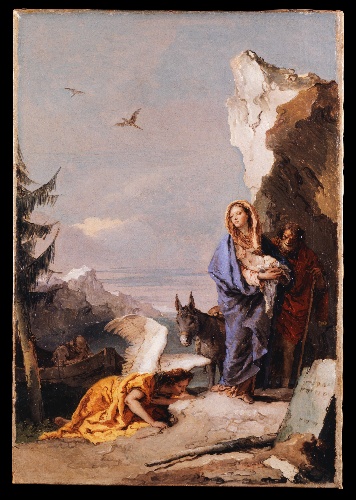
Title: The Flight into Egypt
Artist: Giovanni Battista Tiepolo
Artist bio: Italian, Venice 1696–1770 Madrid
Date: ca. 1767–70
Object type: Painting
Classification: Paintings
Medium: Oil on canvas
Dimensions: 23 5/8 × 16 1/4 in. (60 × 41.3 cm)
Department: European Paintings
Credit line: Bequest of Mrs. Charles Wrightsman, 2019
Accession year: 2019
Repository: Metropolitan Museum of Art, New York, NY
Tags: Birds|Tags|Donkeys|Mountains|Trees|Holy Family|Jesus|Boats|Angels|Virgin Mary